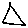
Label: triangle